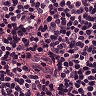
Metastatic tissue present: no